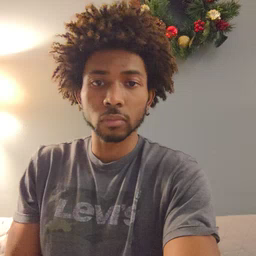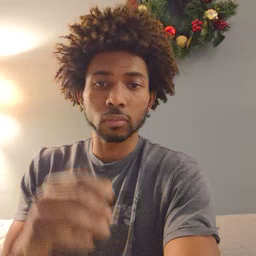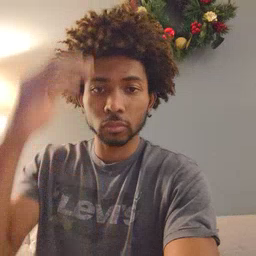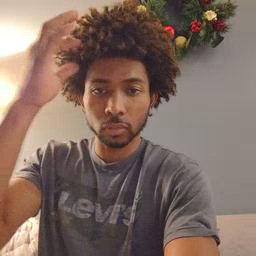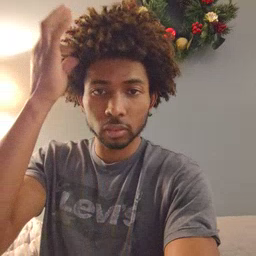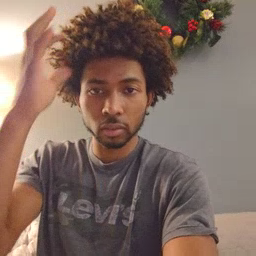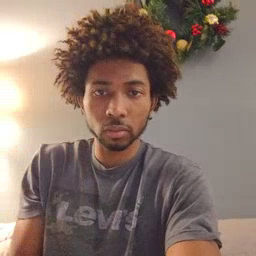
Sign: hair